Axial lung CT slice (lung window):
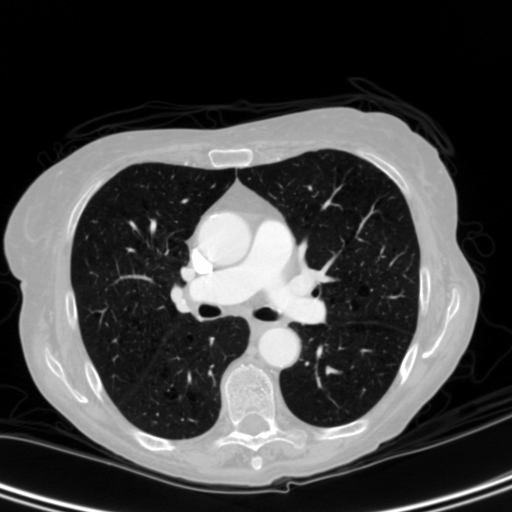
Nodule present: no